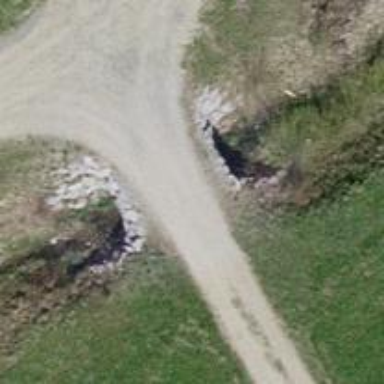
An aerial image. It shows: Culvert tunnel.